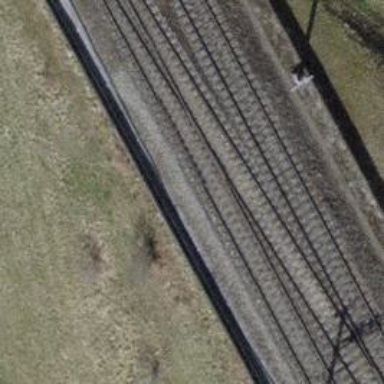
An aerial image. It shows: Single railway track with electrified contact line.